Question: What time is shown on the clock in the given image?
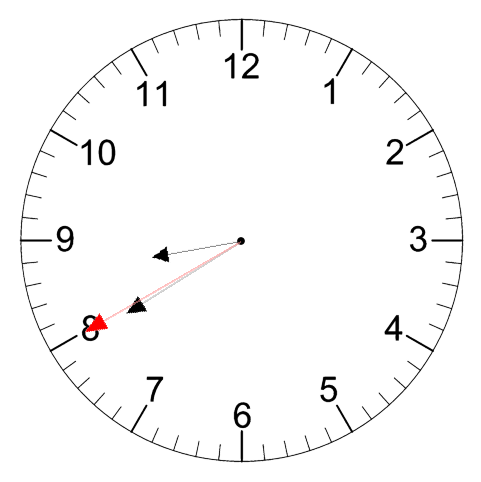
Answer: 08:39:40